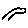
Label: bird